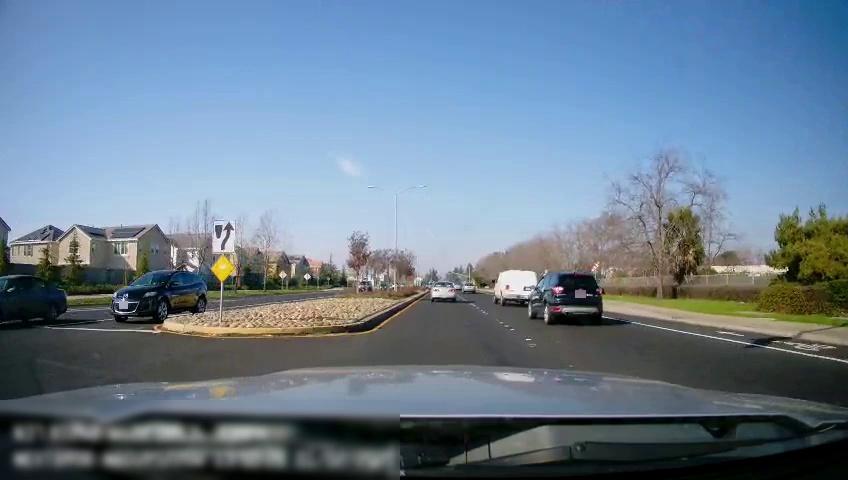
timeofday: Day
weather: Sunny
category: Drivable Space
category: Drivable Space
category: Vehicles | Van
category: Vehicles | SUV
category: Vehicles | Car
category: Vehicles | Car
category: Vehicles | Car
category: Vehicles | SUV
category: Vehicles | Car
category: Lanes | Current Lane
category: Lanes | Alternate Lane
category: Lanes | Current Lane
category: Lanes | Opposite Lane
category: Lanes | Opposite Lane
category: Traffic | Signs
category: Traffic | Signs